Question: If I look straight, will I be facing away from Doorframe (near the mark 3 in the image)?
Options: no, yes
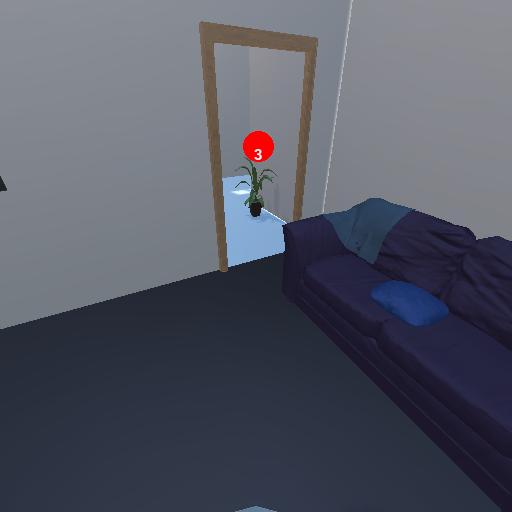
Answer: no